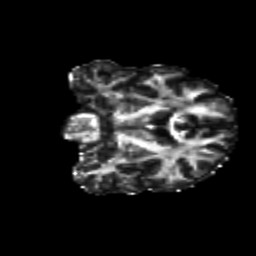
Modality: FA
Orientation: coronal
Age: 26
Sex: male
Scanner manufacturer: siemens
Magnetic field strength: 3 T
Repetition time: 8.6 s
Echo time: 0.095 s